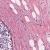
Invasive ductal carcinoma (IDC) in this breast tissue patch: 0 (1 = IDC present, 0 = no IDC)